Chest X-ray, AP view. Patient: 51 years old, sex M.
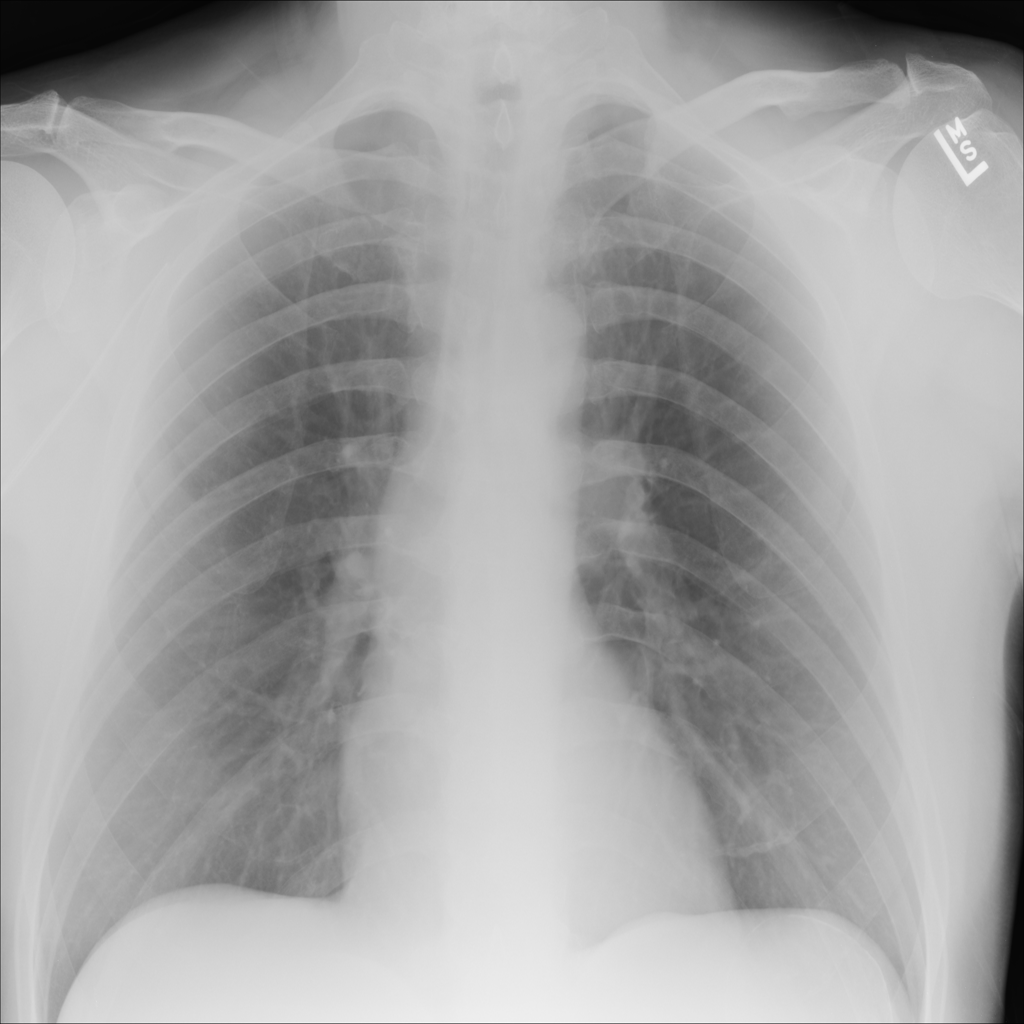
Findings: No Finding